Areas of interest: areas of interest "Traffic and Vehicle Management"
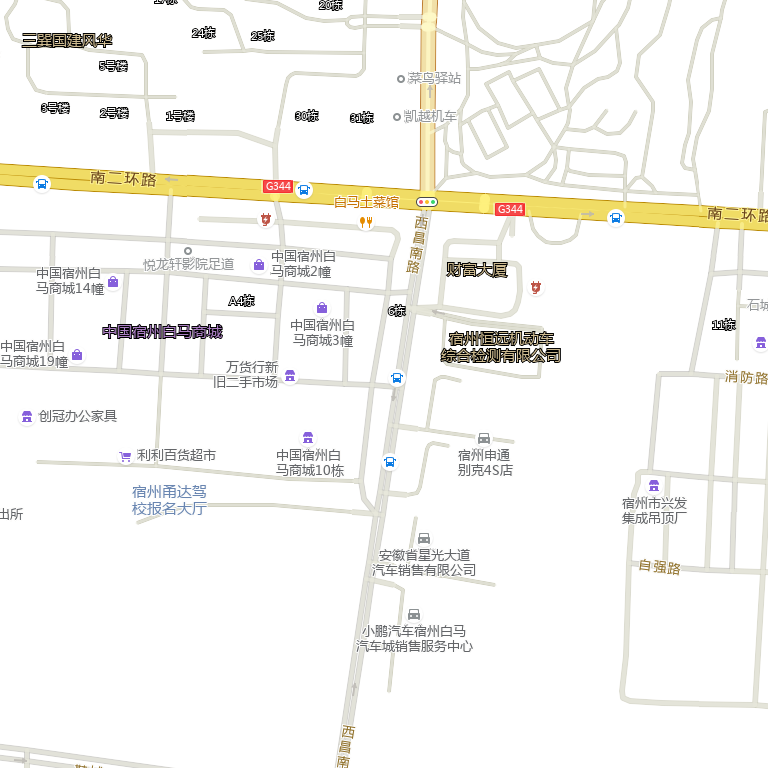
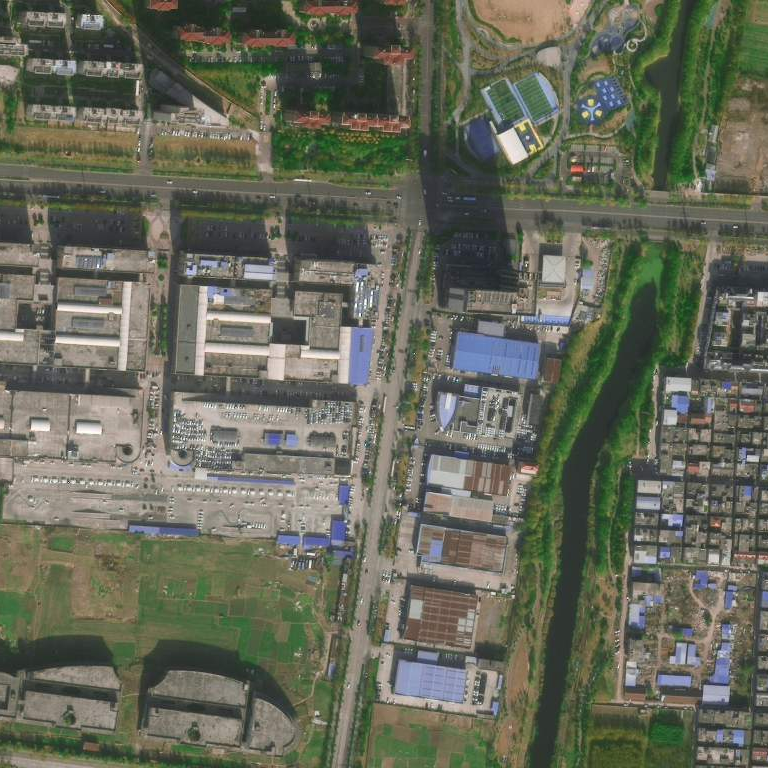